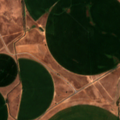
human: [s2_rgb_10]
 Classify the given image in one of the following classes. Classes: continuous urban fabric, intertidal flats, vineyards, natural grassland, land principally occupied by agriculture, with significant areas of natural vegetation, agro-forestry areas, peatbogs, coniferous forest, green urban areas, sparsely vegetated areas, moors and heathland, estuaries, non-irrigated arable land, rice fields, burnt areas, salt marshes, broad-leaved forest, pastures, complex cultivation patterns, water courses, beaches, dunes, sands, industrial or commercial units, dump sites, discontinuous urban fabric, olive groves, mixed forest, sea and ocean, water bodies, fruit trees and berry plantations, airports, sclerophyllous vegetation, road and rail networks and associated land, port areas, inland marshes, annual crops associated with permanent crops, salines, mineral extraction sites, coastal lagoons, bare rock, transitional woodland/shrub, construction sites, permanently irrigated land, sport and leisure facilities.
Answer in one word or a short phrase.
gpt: non-irrigated arable land, permanently irrigated land, pastures